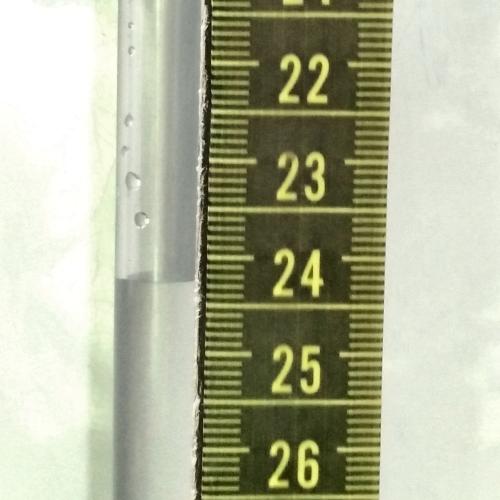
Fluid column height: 24.3 cm